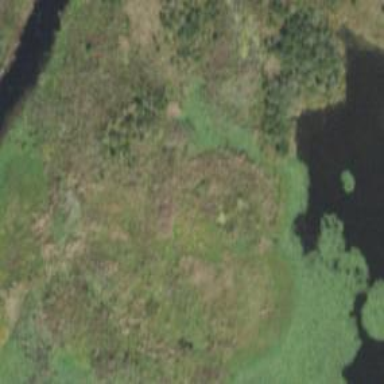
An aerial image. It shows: Marshy wetland area.